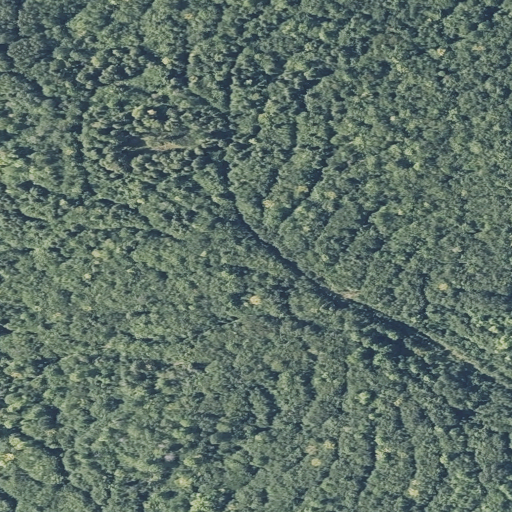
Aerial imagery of mountain in Maine named Mount Misery containing mixed forest, deciduous forest, cultivated crops, shrub, and evergreen forest